Platform: macOS
Application: Arc Browser
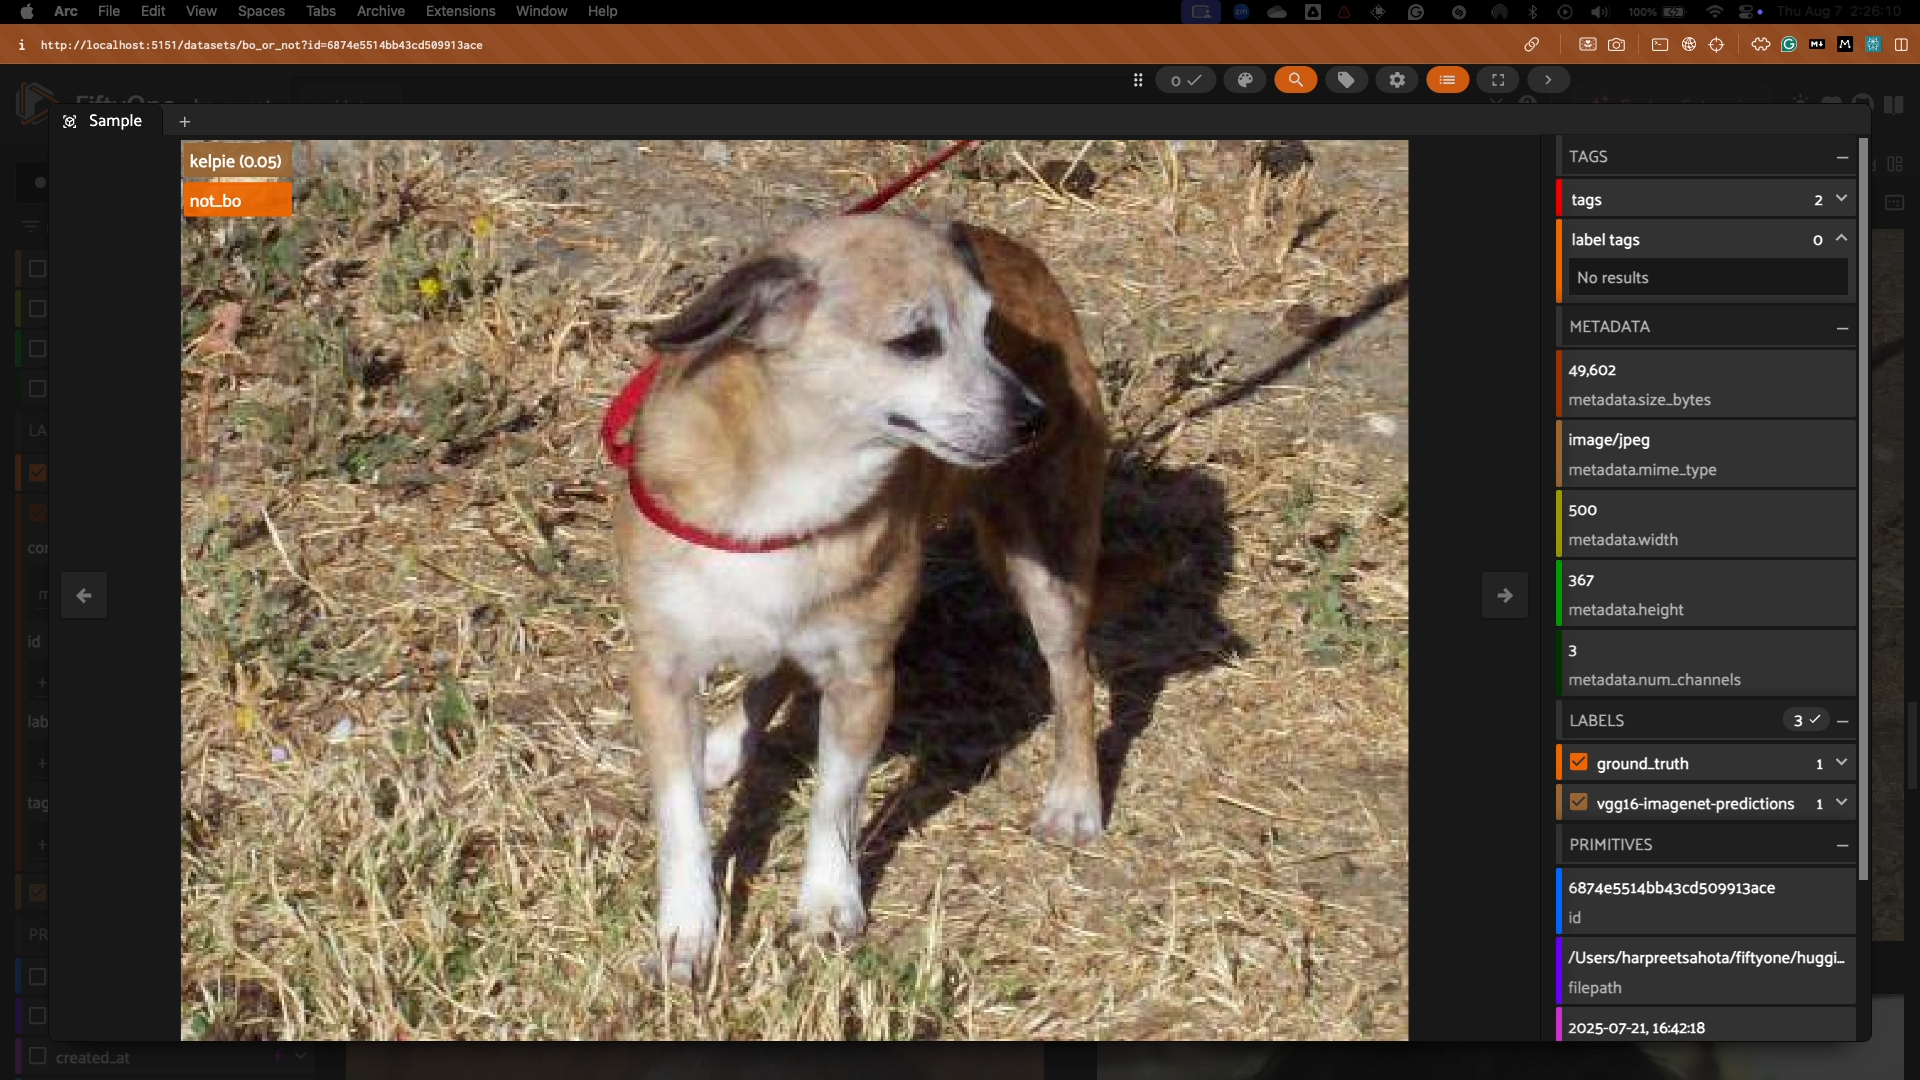
task_description: Locate the actions row in this sample modal
action_type: hover
element_info: Menu Item
steps_since_start: 1